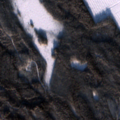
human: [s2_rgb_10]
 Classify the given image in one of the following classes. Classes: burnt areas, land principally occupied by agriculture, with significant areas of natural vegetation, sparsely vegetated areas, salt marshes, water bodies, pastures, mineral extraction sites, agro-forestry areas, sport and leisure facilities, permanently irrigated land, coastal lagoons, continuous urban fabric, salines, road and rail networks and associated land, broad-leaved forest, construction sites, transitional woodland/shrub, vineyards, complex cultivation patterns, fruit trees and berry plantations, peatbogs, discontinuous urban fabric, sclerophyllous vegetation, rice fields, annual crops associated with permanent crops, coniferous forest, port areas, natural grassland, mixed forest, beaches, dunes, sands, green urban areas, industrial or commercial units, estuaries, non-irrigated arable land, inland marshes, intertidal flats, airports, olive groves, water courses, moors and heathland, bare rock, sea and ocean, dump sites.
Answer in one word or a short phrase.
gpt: coniferous forest, mixed forest, peatbogs